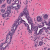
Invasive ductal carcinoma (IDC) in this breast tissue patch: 0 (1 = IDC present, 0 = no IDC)